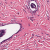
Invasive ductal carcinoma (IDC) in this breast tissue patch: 0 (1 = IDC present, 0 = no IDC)